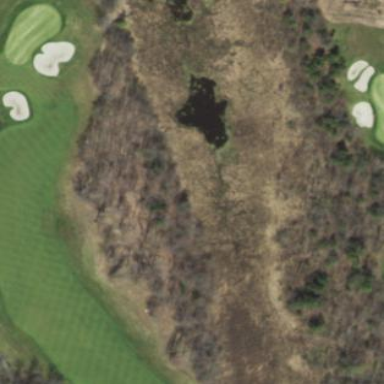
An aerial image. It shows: Water hazard on golf course. The hazard is natural water feature.